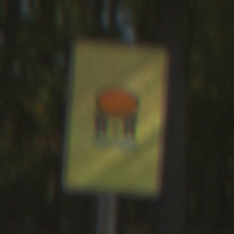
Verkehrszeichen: FahrzeugeMitWassergefaehrdenderLadungOhnePfeilsymbol
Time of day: MorningAfternoon
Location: Outdoor (Suburban)
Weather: Clear
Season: NotSpecified
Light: Natural